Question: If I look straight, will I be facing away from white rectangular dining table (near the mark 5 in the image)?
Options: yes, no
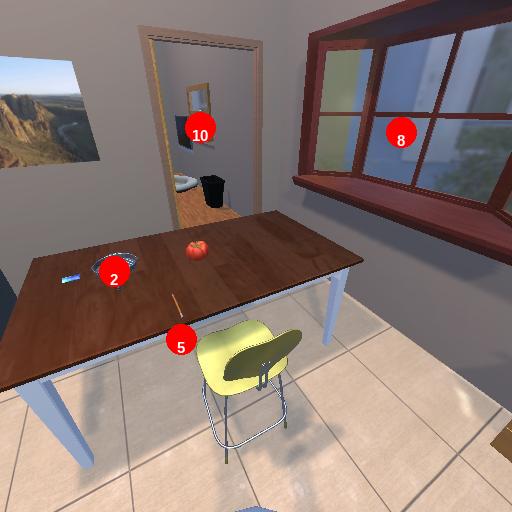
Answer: yes